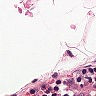
Metastatic tissue present: no